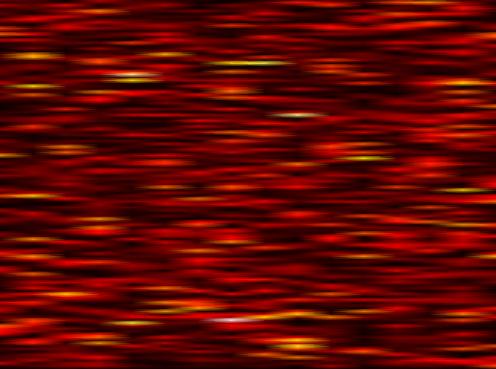
Label: FBMC